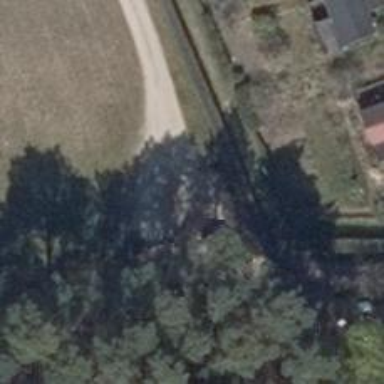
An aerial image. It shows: Driveway track with ground surface of grade 3.